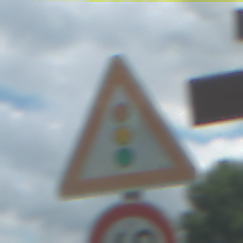
Verkehrszeichen: Lichtzeichenanlage
Zusatzzeichen unten: Geschwindigkeit60
Umgebung: Outdoor, Nature
Tageszeit: Midday
Wetter: PartlyCloudy
Licht: Natural
Jahreszeit: NotSpecified
Kontrast: HighContrast